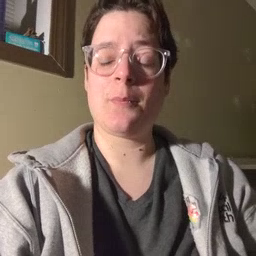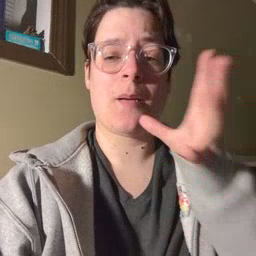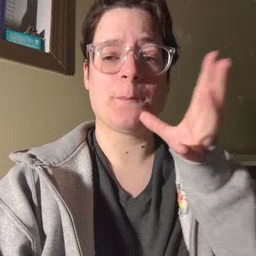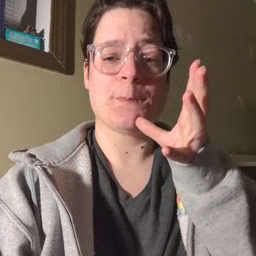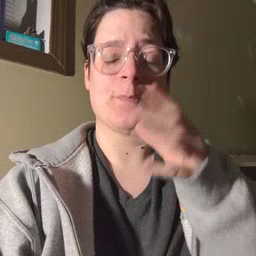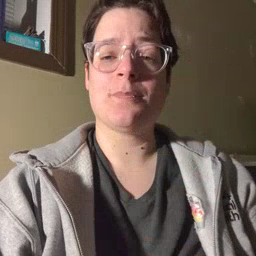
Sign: mom